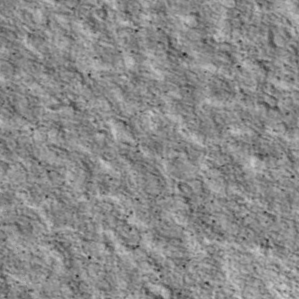
Label: non_frost